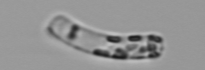
Label: Guinardia_striata